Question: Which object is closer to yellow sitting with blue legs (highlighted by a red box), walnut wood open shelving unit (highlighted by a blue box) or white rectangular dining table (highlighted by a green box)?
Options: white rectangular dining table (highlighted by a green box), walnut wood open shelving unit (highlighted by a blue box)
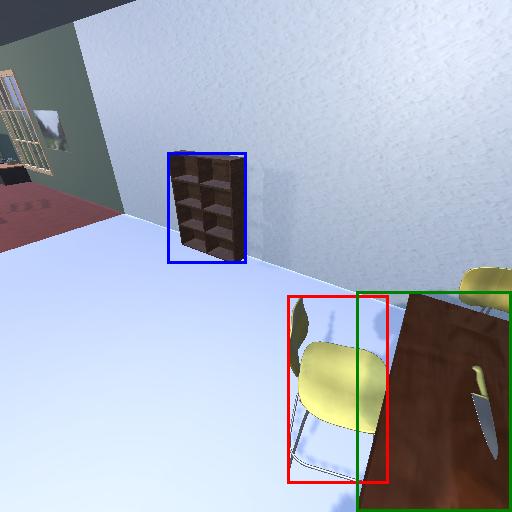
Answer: white rectangular dining table (highlighted by a green box)